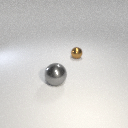
large gray metal sphere to the left of small brown metal sphere